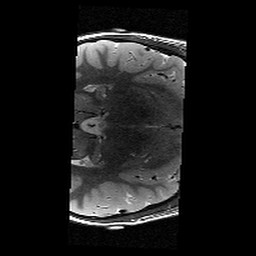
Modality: T2w
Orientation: axial
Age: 12
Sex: male
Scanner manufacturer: siemens
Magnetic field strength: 3 T
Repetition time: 9.23 s
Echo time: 0.067 s